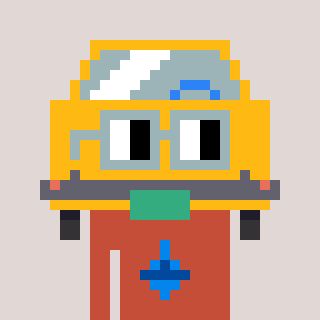
a pixel art character with square dark gray glasses, a taxi-shaped head and a rust-colored body on a warm background